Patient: sex F, age 55
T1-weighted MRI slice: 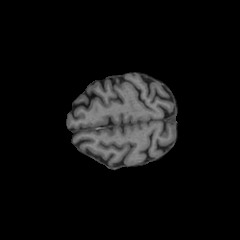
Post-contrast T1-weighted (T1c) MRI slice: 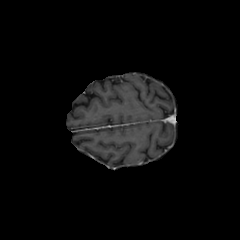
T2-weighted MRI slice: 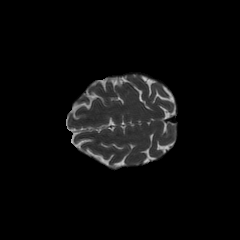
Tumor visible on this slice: no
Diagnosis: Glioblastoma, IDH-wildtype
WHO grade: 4